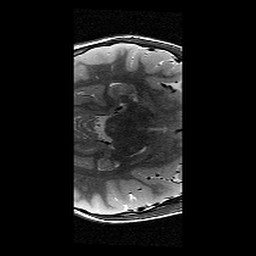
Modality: T2w
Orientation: axial
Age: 10
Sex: female
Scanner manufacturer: siemens
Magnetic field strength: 3 T
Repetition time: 9.23 s
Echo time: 0.067 s